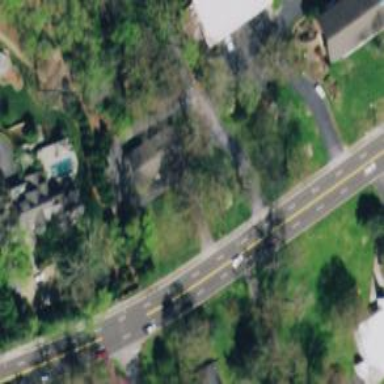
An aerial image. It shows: Footway along the road.